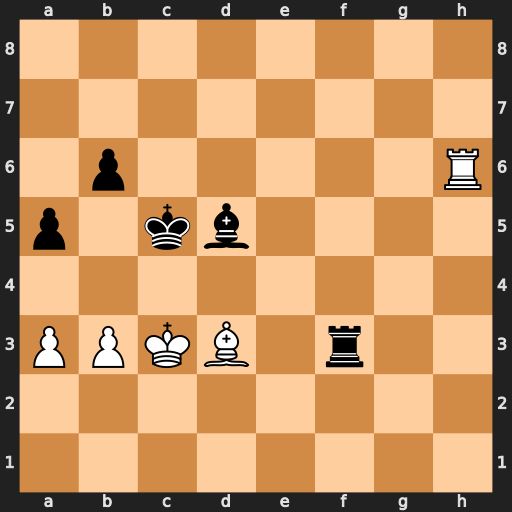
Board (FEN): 8/8/1p5R/p1kb4/8/PPKB1r2/8/8
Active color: w
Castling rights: -
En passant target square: -
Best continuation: b4+ axb4+ axb4#